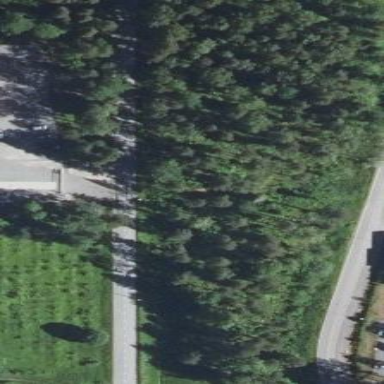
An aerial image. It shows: Evergreen needle-leaved forest.